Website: home-depot
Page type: customer-info-address
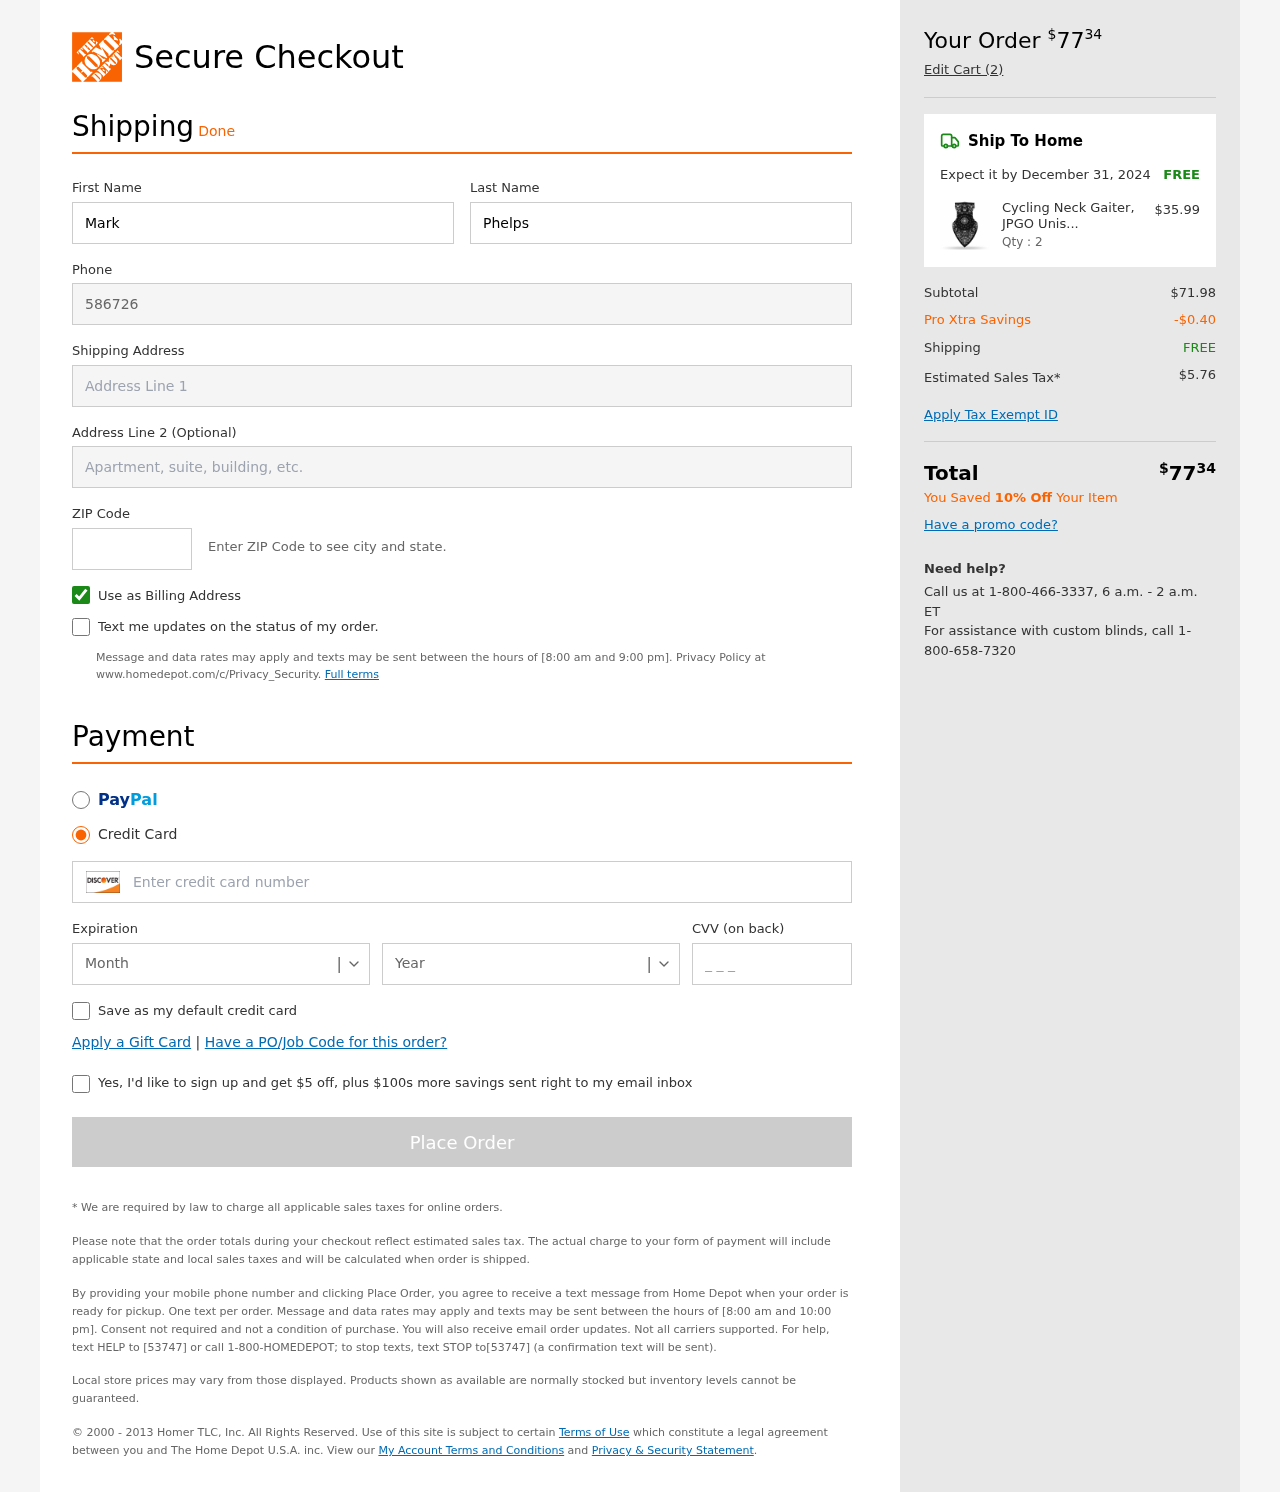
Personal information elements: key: PII_CARD_CVV
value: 681
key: PII_CARD_EXPIRY_MONTH
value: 06
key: PII_CARD_EXPIRY_YEAR
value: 28
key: PII_CARD_NUMBER
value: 6597 6523 2212 4359
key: PII_FIRSTNAME
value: Mark
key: PII_LASTNAME
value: Phelps
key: PII_PHONE
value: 5867267716
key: PII_POSTCODE
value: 25736
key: PII_STREET
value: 27751 David Squares
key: PII_STREET2
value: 7636 Wilcox Forges Apt. 142
Product elements: key: PRODUCT1_NAME
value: Cycling Neck Gaiter, JPGO Unisex Elastic Bandana Headband Cool Headwear Windproof Scarf, 1 Pack, Bla
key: PRODUCT1_PRICE
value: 35.99
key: PRODUCT1_QUANTITY
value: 2
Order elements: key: ORDER_TOTAL
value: $7734
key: ORDER_NUM_ITEMS
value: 2
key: ORDER_DELIVERY_DATE
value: December 31, 2024
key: ORDER_SHIPPING_COST
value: FREE
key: ORDER_SUBTOTAL
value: $71.98
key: ORDER_DISCOUNT
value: -$0.40
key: ORDER_SHIPPING_COST2
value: FREE
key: ORDER_TAX
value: $5.76
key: ORDER_TOTAL2
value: $7734
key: ORDER_SAVINGS_MESSAGE
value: You Saved 10% Off Your Item